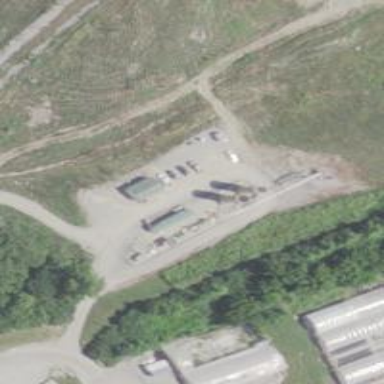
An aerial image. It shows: Generator is pictured.